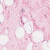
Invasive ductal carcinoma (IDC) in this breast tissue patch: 0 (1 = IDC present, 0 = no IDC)